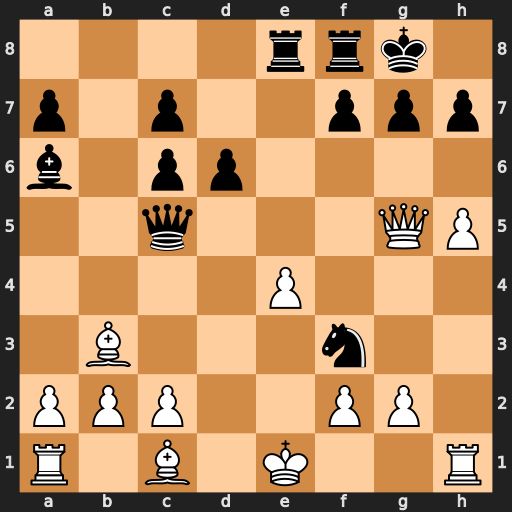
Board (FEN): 4rrk1/p1p2ppp/b1pp4/2q3QP/4P3/1B3n2/PPP2PP1/R1B1K2R
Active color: w
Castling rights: KQ
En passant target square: -
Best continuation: gxf3 Qxg5 Bxg5